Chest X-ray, PA view. Patient: 63 years old, sex M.
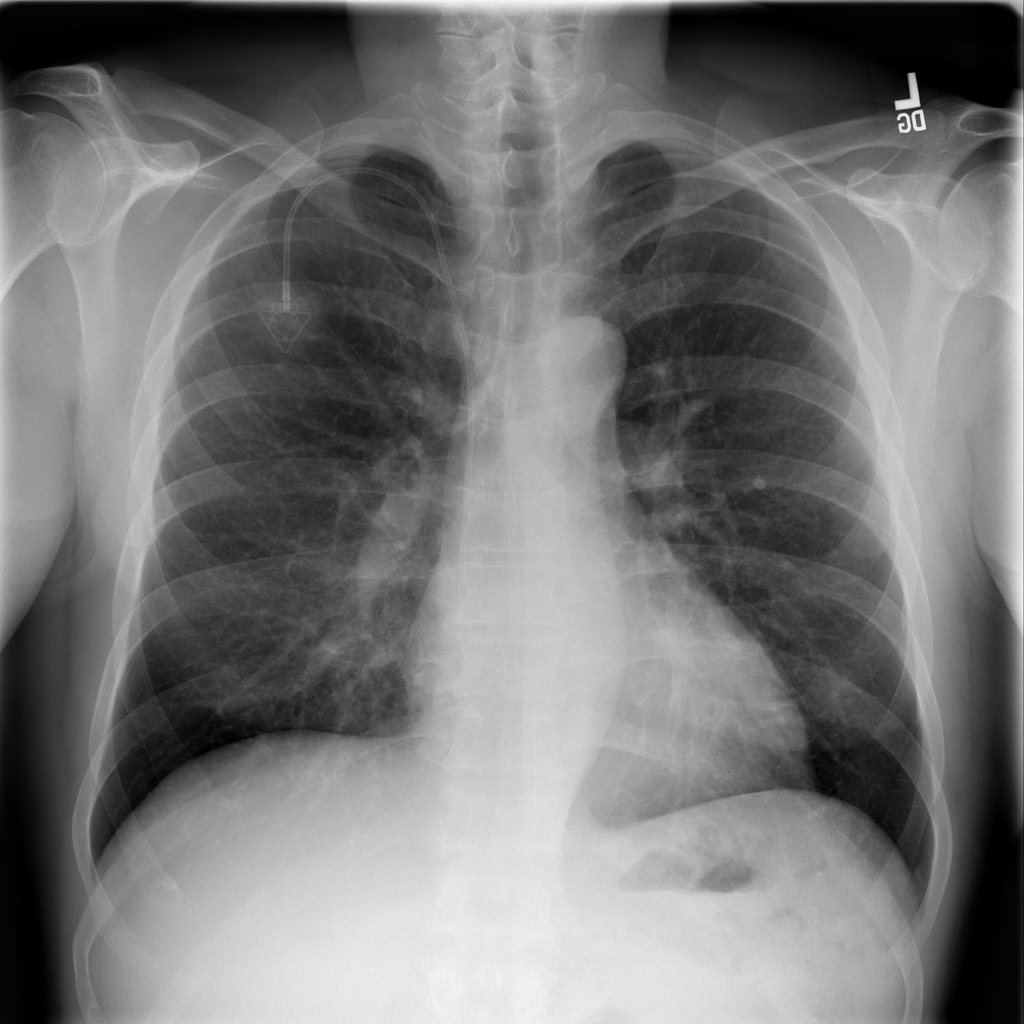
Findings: No Finding